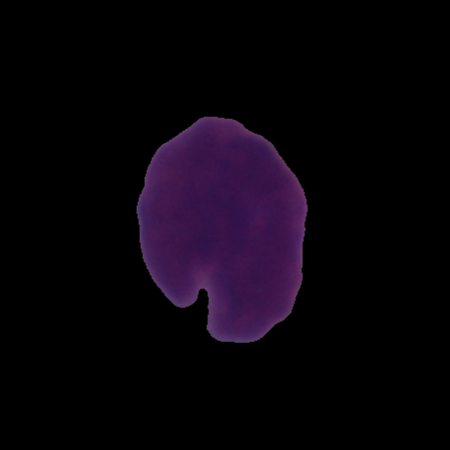
Label: cancer